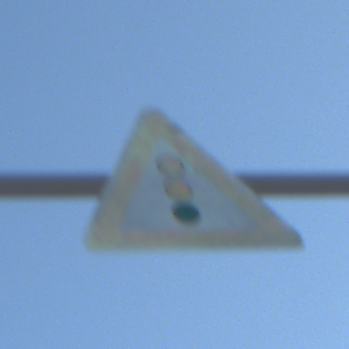
Verkehrszeichen: Lichtzeichenanlage
Umgebung: Outdoor, Nature
Tageszeit: MorningAfternoon
Wetter: Clear
Licht: Natural
Jahreszeit: NotSpecified
Kontrast: HighContrast